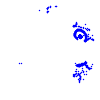
Particle: proton